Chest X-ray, PA view. Patient: 35 years old, sex F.
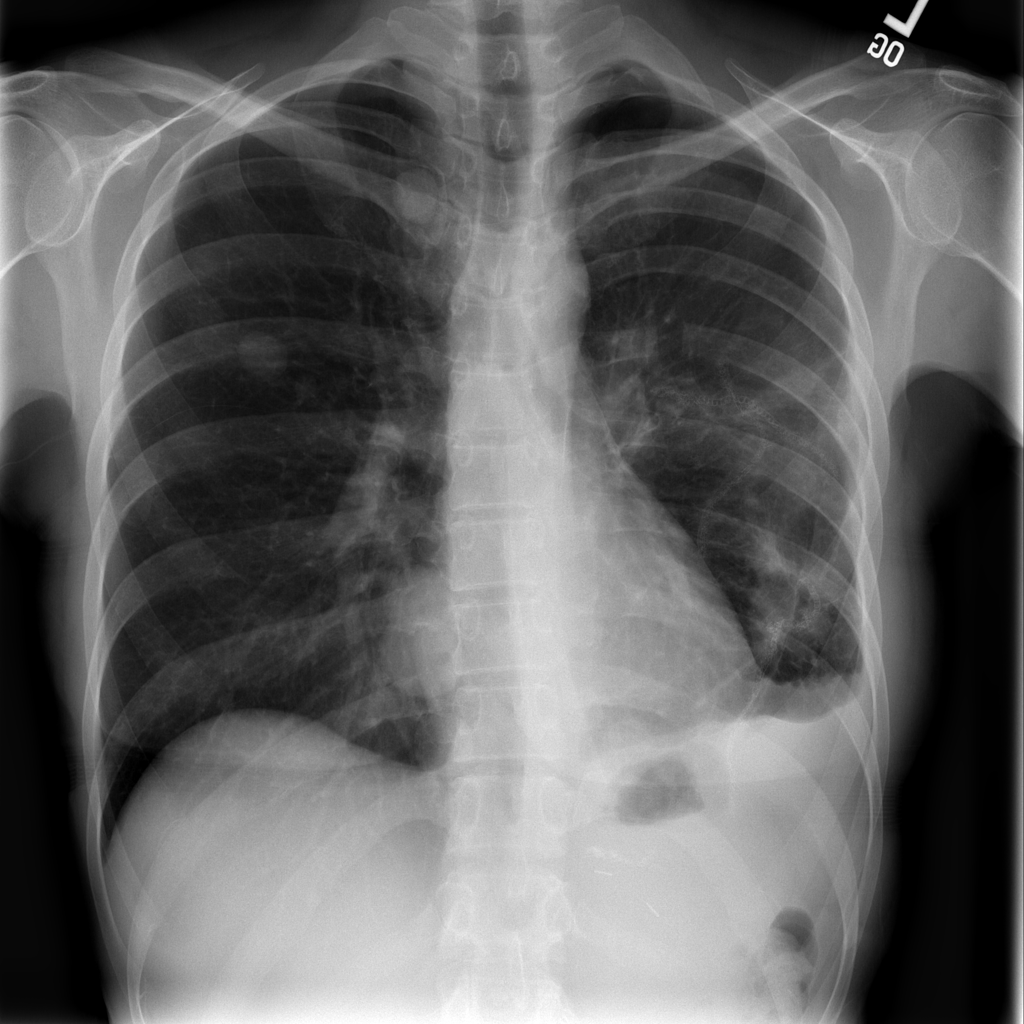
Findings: Nodule, Pneumothorax